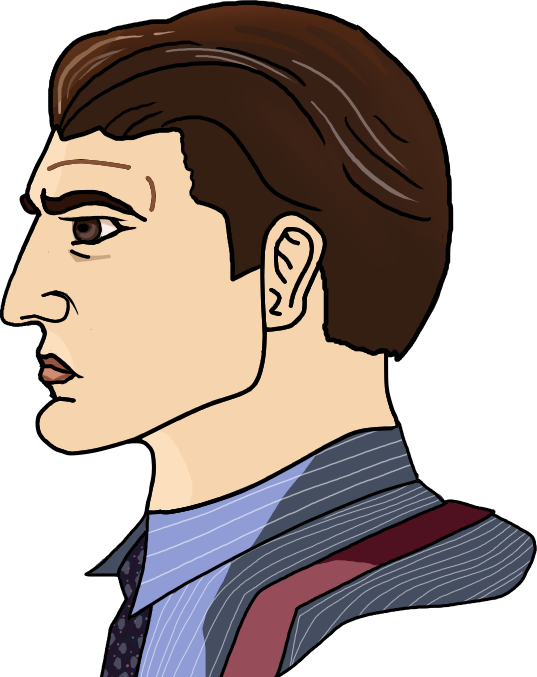
Label: 4_Yes_Chad